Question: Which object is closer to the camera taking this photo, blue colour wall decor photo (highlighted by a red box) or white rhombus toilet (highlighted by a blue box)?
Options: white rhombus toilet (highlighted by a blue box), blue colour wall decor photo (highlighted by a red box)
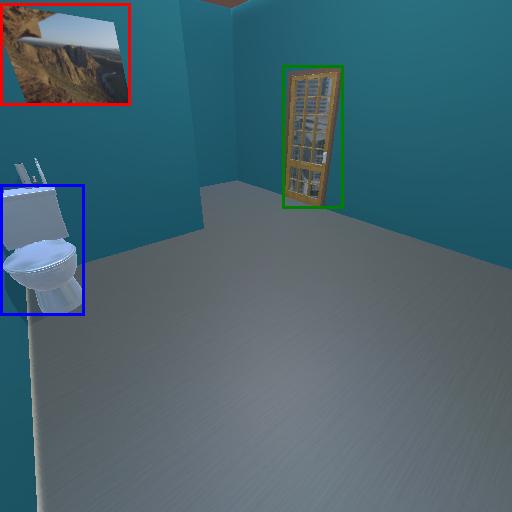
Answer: white rhombus toilet (highlighted by a blue box)